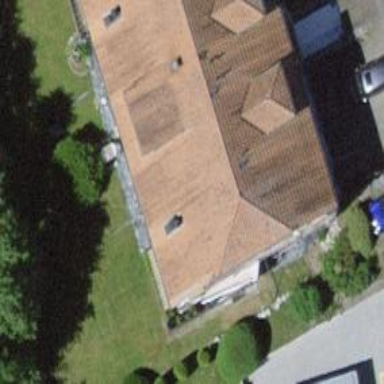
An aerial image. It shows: Apartments building with half-hipped roof made of roof tiles.